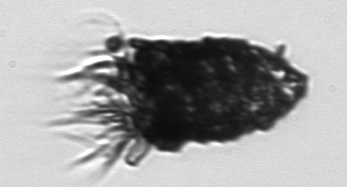
Label: Stenosemella_pacifica